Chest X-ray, AP view. Patient: 62 years old, sex M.
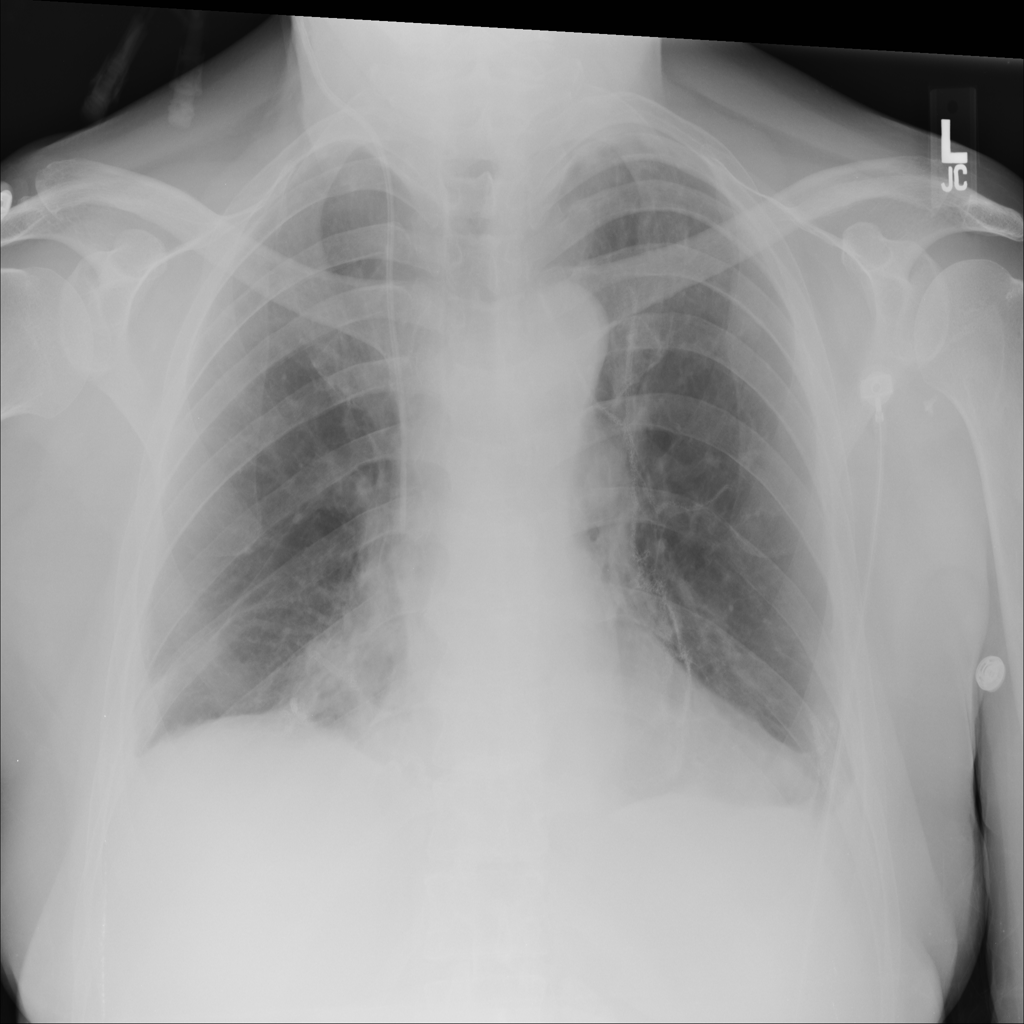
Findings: No Finding